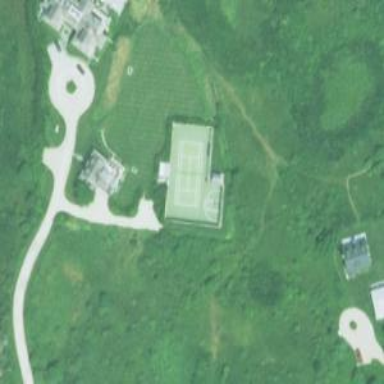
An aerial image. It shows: Tennis court.